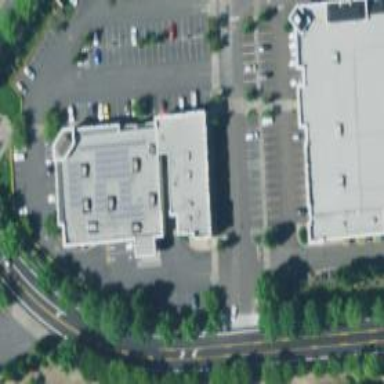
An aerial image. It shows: Pharmacy providing healthcare services.